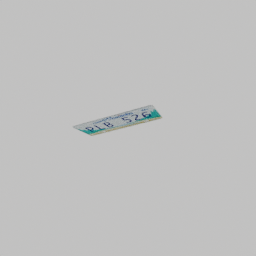
Label: mechanical